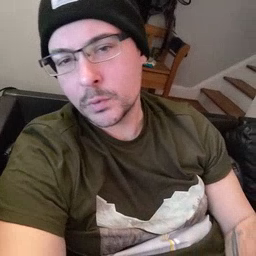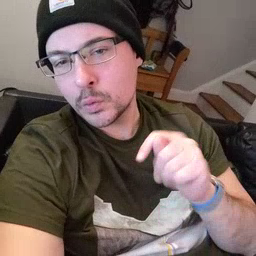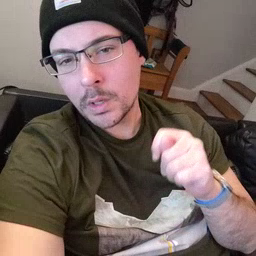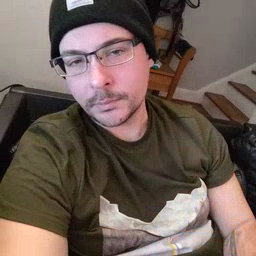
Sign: toy